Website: bh-photo
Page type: review-order
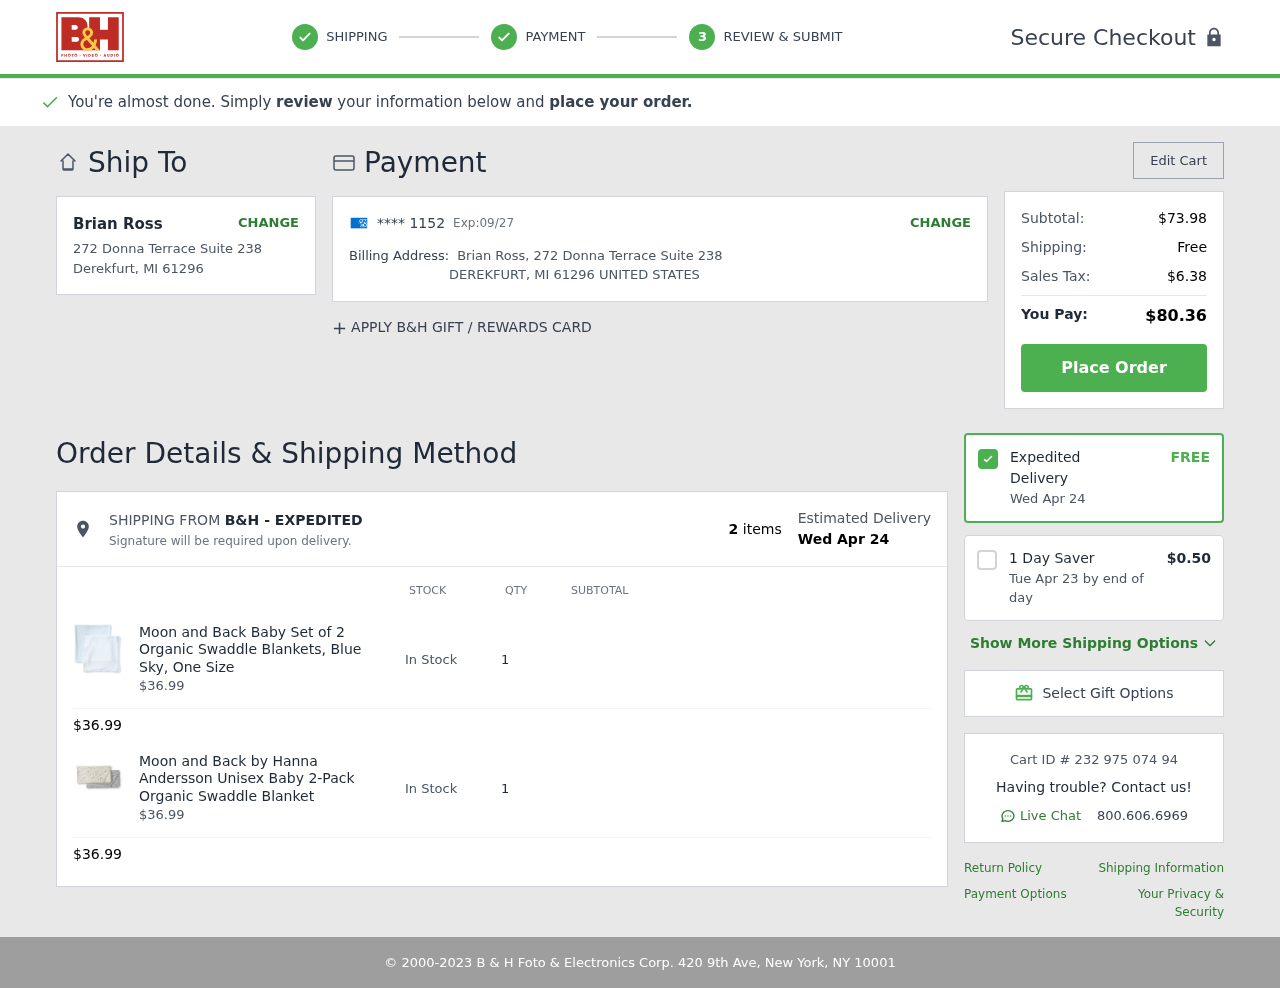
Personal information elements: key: PII_CARD_EXPIRY
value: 09/27
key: PII_CARD_LAST4
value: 1152
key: PII_CITY
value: Derekfurt
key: PII_COUNTRY
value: UNITED STATES
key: PII_FULLNAME
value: Brian Ross
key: PII_POSTCODE
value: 61296
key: PII_STATE_ABBR
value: MI
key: PII_STREET
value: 272 Donna Terrace Suite 238
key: PII_STREET2
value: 272 Donna Terrace Suite 238
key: PII_FULLNAME2
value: Brian Ross
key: PII_CITY2
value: DEREKFURT
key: PII_STATE_ABBR2
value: MI
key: PII_POSTCODE_FULL
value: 61296
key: PII_POSTCODE_NUMERIC
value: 61296
Product elements: key: PRODUCT1_NAME
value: Moon and Back Baby Set of 2 Organic Swaddle Blankets, Blue Sky, One Size
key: PRODUCT1_PRICE
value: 36.99
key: PRODUCT1_QUANTITY
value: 1
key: PRODUCT2_NAME
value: Moon and Back by Hanna Andersson Unisex Baby 2-Pack Organic Swaddle Blanket
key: PRODUCT2_PRICE
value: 36.99
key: PRODUCT2_QUANTITY
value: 1
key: PRODUCT1_SUBTOTAL
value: $36.99
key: PRODUCT2_SUBTOTAL
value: $36.99
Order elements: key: ORDER_SUBTOTAL
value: $73.98
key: ORDER_SHIPPING_COST
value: Free
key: ORDER_TAX
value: $6.38
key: ORDER_TOTAL
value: $80.36
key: ORDER_NUM_ITEMS
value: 2 items
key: ORDER_DELIVERY_DATE
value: Wed Apr 24
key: ORDER_DELIVERY_DATE2
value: Wed Apr 24
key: ORDER_DELIVERY_DATE_ALT
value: Tue Apr 23 by end of day
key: ORDER_EXPEDITED_SHIPPING
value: $0.50
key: ORDER_ID
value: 232 975 074 94